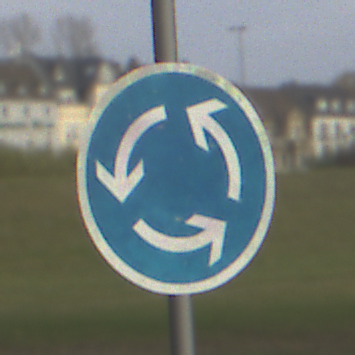
Verkehrszeichen: Kreisverkehr
Umgebung: Outdoor, Suburban
Tageszeit: SunriseSunset
Wetter: PartlyCloudy
Licht: Natural
Jahreszeit: NotSpecified
Kontrast: MediumContrast